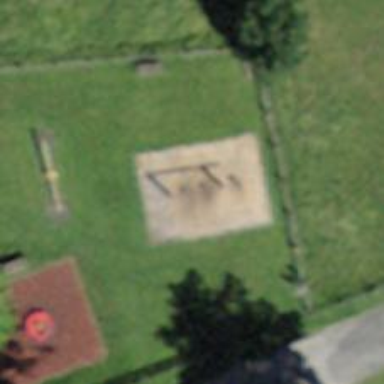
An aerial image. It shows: Playground featuring swings.